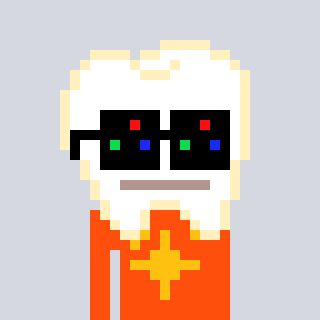
a pixel art character with square black sunglasses, a tooth-shaped head and a orange-colored body on a cool background